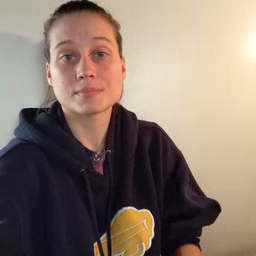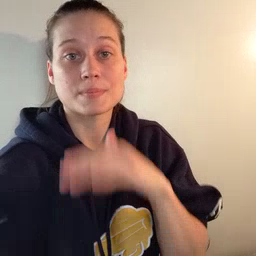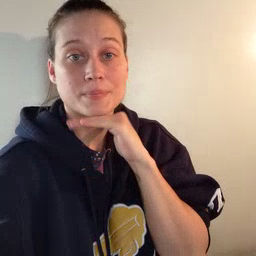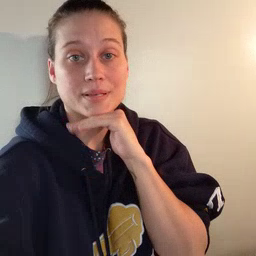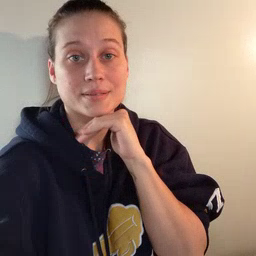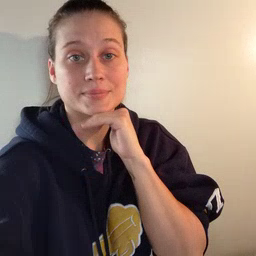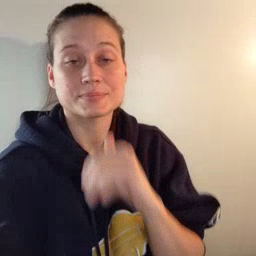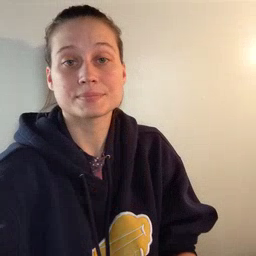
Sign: pig